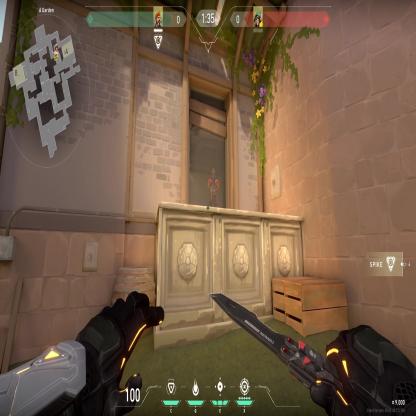
Label: enemy